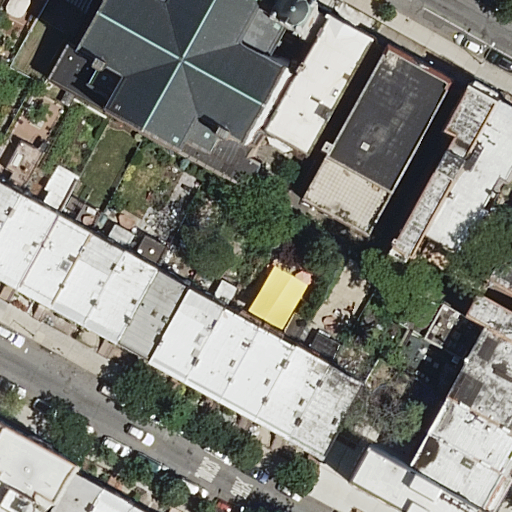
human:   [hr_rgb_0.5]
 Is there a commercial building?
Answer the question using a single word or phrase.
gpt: no

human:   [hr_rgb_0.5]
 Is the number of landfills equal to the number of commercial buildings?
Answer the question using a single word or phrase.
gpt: yes

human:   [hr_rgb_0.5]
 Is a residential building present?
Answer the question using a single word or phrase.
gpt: yes

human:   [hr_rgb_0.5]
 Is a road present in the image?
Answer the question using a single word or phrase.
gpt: yes

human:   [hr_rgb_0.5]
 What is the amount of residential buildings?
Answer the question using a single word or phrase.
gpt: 26

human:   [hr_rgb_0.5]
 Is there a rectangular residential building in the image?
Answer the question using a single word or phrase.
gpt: yes

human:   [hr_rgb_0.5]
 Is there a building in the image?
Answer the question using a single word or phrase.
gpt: yes

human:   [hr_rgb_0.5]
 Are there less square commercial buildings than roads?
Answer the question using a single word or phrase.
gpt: yes

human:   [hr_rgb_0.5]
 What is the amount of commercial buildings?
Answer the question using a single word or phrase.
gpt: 0

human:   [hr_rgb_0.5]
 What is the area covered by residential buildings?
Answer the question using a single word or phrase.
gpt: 3998m2

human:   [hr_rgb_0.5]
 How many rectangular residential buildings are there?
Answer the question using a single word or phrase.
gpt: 12

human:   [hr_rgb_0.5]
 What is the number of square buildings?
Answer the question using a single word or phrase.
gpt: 0

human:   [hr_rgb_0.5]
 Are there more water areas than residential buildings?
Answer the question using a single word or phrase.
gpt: no

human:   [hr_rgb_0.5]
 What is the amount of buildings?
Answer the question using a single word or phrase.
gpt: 26

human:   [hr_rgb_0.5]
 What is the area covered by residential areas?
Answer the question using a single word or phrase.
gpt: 0m2

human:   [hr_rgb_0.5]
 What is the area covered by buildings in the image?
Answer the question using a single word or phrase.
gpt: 3998m2

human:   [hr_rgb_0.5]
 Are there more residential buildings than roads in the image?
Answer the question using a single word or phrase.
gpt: yes

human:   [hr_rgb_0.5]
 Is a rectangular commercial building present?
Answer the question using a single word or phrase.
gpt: no

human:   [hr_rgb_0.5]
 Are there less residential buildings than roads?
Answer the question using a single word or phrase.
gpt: no

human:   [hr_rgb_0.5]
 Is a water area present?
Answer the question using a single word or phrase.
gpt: no

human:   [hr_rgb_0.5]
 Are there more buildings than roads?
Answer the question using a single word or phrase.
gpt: yes

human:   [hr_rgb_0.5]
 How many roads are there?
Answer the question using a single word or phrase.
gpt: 2

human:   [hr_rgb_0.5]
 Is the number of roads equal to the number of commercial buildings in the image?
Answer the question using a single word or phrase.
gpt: no

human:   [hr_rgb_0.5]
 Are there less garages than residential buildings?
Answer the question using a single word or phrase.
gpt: yes

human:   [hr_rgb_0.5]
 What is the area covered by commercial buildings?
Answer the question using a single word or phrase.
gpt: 0m2

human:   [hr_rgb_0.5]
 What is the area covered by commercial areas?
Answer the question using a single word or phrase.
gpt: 0m2

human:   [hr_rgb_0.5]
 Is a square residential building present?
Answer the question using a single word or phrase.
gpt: no

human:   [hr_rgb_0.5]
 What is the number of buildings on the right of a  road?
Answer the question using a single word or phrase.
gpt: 14

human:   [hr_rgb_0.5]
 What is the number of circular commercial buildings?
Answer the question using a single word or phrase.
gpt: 0

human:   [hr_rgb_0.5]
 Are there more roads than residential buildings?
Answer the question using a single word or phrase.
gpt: no

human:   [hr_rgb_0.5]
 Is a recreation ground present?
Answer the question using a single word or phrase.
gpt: no

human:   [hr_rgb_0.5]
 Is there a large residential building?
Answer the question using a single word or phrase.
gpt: yes

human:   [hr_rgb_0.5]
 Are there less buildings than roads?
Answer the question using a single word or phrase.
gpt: no

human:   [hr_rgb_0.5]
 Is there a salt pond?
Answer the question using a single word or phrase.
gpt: no

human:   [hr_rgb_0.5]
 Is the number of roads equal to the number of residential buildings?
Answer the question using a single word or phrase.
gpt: no

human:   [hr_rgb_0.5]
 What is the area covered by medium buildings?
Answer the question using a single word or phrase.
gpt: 3287m2

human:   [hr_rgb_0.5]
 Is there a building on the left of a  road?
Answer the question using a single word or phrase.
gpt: yes

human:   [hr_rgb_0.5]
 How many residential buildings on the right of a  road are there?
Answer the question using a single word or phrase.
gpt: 14

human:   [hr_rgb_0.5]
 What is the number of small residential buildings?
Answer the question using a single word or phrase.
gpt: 6

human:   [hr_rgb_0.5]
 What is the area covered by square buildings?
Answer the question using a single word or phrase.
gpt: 0m2

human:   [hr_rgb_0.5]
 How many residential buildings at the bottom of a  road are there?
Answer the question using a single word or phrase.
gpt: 24

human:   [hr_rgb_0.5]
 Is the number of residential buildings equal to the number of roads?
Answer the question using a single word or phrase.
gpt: no

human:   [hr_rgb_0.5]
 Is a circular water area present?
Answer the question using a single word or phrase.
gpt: no

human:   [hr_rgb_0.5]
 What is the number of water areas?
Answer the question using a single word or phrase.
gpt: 0

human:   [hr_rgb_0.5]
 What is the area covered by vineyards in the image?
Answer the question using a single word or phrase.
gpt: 0m2

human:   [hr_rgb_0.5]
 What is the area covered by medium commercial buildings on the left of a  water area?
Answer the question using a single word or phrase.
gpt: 0m2

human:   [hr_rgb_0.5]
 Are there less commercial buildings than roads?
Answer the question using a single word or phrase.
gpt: yes

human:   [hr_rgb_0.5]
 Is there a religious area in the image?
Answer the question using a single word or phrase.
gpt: no

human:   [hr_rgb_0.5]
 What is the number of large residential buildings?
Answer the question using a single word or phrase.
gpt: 1

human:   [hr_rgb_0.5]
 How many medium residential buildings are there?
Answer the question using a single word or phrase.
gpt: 19

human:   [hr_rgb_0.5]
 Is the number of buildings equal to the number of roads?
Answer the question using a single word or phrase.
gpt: no

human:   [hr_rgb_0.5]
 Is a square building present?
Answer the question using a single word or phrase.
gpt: no

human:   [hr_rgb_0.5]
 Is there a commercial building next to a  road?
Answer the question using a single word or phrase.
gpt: no

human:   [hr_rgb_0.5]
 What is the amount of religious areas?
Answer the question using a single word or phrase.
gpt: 0

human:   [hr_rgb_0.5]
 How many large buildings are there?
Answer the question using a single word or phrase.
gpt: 1

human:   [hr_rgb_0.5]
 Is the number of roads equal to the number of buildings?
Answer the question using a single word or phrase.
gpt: no

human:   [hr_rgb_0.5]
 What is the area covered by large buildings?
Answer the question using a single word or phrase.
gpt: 512m2

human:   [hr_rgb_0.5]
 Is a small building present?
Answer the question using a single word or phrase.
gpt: yes

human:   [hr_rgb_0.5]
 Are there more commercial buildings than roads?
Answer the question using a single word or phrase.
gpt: no

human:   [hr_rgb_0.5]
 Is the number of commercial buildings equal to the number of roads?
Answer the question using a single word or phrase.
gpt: no

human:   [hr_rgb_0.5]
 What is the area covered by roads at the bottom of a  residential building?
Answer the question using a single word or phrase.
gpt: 0m2

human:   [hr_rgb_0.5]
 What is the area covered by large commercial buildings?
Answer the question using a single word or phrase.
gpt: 0m2

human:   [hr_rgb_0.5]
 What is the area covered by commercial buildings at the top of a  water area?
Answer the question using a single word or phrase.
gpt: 0m2

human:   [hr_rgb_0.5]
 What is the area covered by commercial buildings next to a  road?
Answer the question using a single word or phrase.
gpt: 0m2